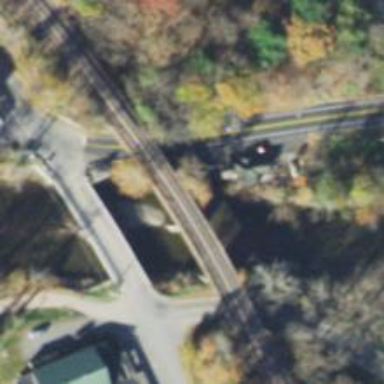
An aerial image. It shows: Viaduct railway bridge.